Interaction volume radius: 5 \u00c5
Interaction volume height: 10 \u00c5
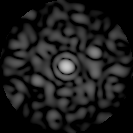
Disorder parameter: 0.8178